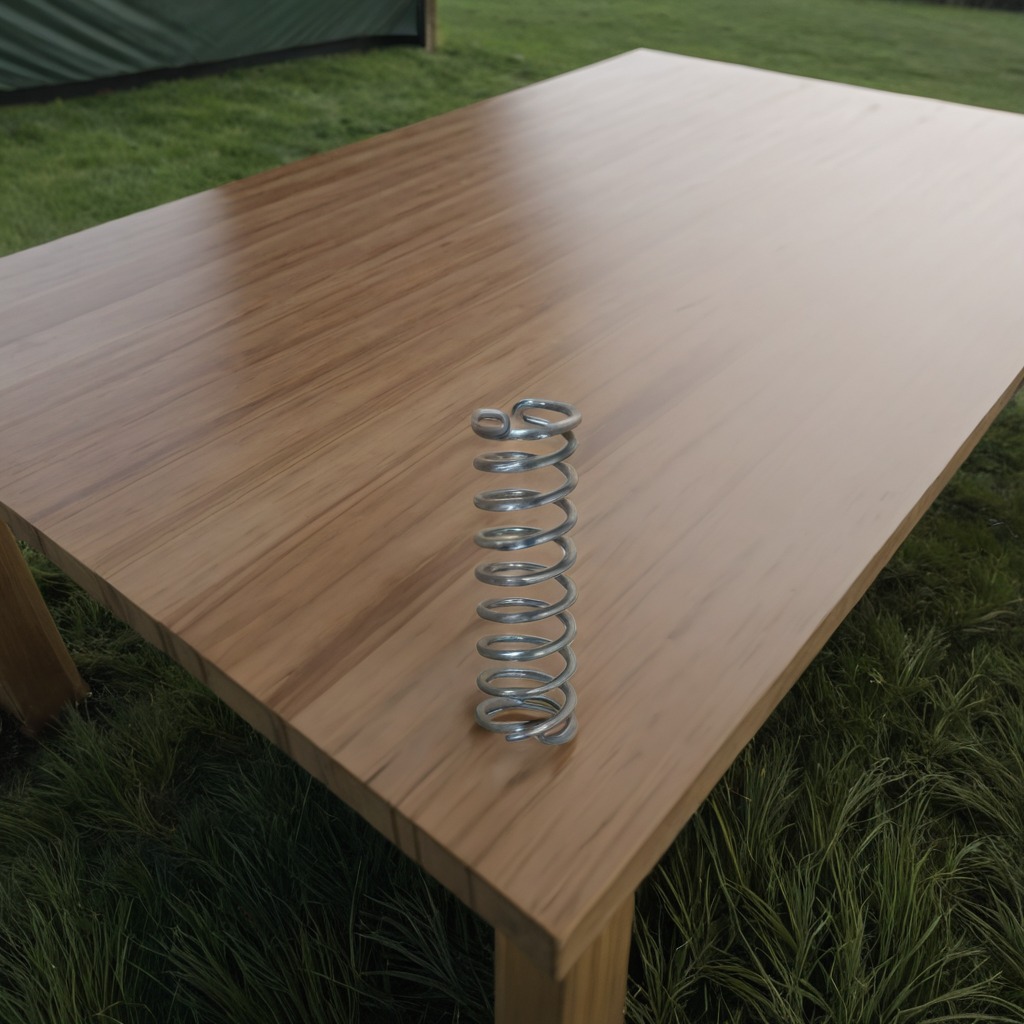
A coiled metal spring lies on a wooden table inside a jungle field workshop tent.